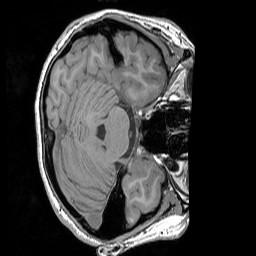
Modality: T1w
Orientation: axial
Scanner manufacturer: siemens
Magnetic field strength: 3 T
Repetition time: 1.83 s
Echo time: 0.00303 s